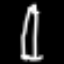
Label: pencil